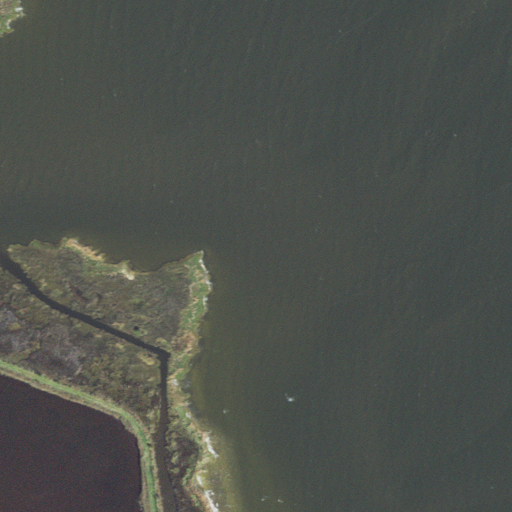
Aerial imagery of cape in North Carolina named Shell Hill Point containing open water and herbaceous wetlands